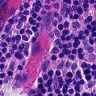
Metastatic tissue present: no